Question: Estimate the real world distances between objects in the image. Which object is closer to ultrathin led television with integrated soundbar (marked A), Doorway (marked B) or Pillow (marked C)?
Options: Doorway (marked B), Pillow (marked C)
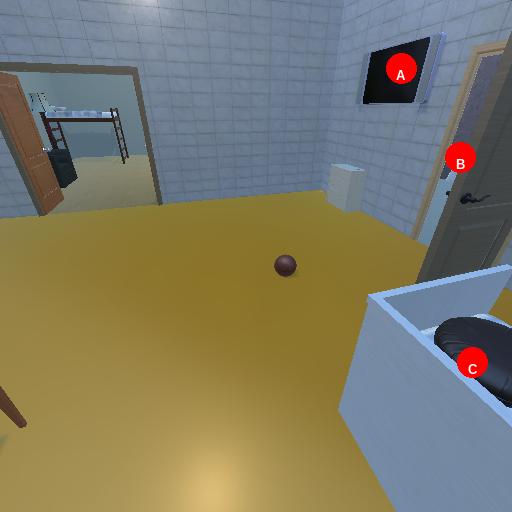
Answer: Doorway (marked B)